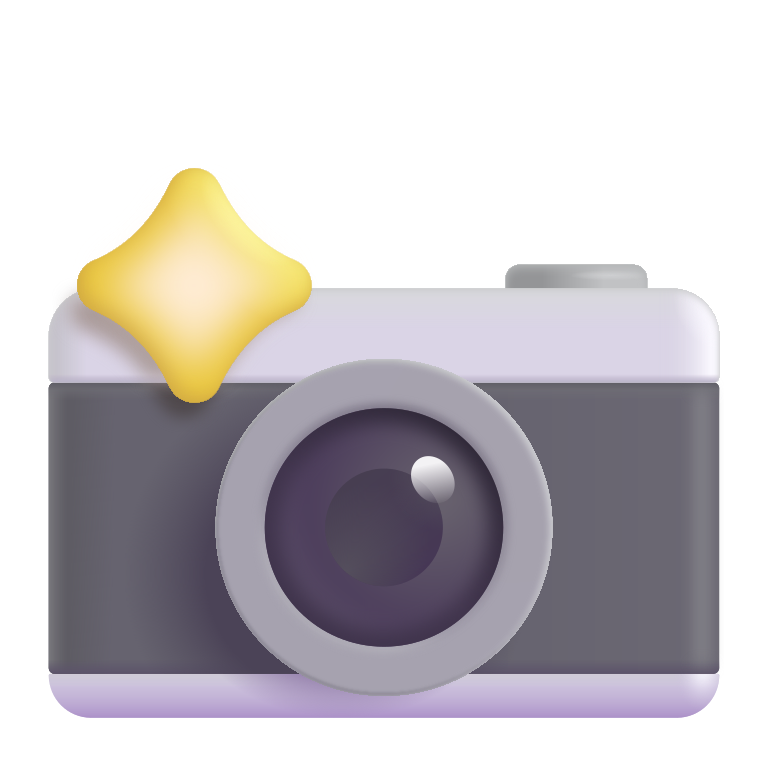
camera with flash color